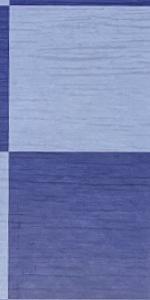
Label: Empty